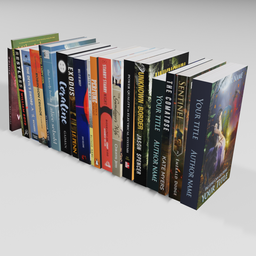
Label: tools